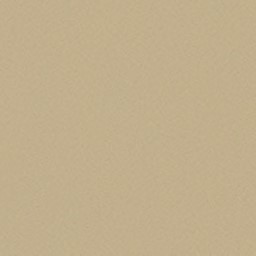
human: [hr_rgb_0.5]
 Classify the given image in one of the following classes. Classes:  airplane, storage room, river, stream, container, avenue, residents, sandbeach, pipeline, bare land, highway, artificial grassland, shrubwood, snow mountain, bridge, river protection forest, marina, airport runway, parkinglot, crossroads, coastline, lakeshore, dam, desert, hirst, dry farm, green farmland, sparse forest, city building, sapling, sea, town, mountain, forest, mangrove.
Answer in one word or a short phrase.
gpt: desert